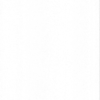
Label: dusty